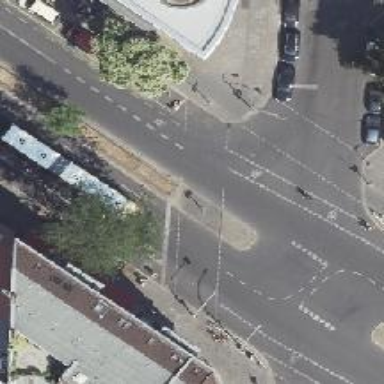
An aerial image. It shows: Secondary road with asphalt surface. It is dual carriageway with dashed lines separating the cycle lanes on both sides.